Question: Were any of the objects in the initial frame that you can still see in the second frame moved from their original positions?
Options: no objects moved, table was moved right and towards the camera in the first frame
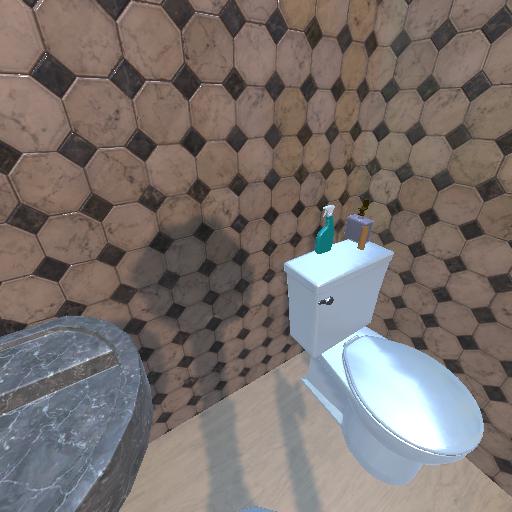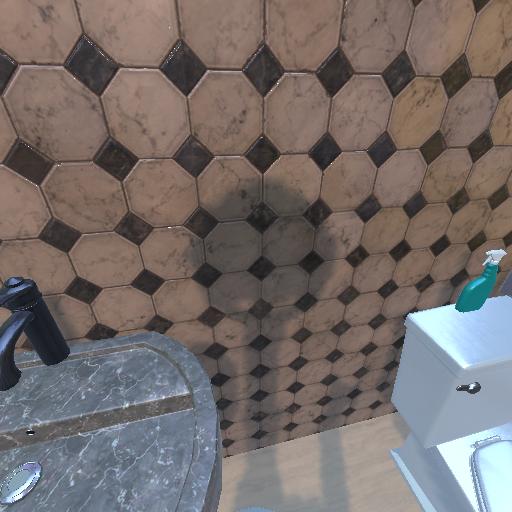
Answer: no objects moved